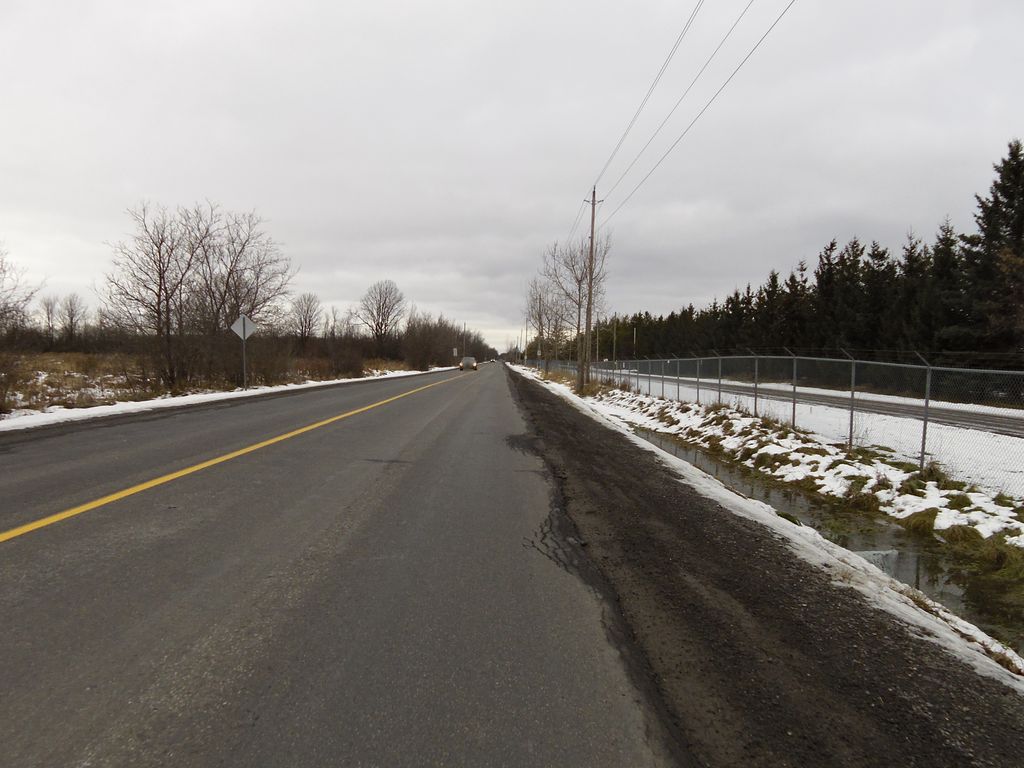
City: ottawa-gatineau